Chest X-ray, PA view. Patient: 60 years old, sex F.
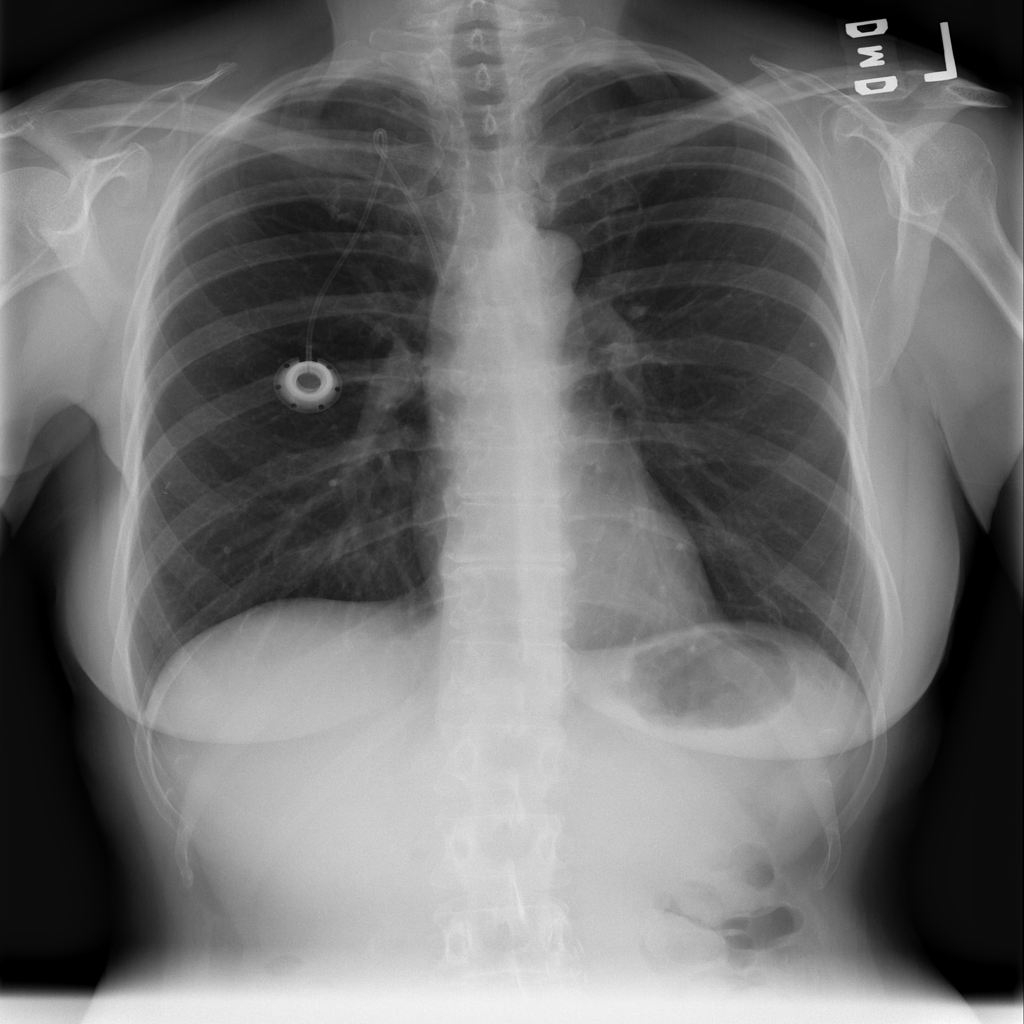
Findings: Nodule